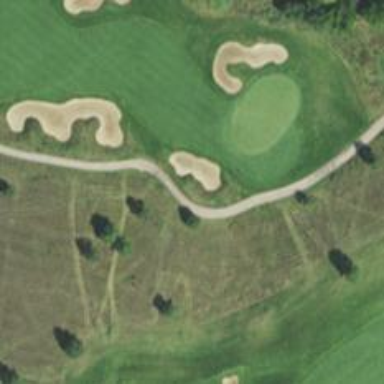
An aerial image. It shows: Golf fairway surrounded by grass.